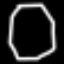
Label: octagon